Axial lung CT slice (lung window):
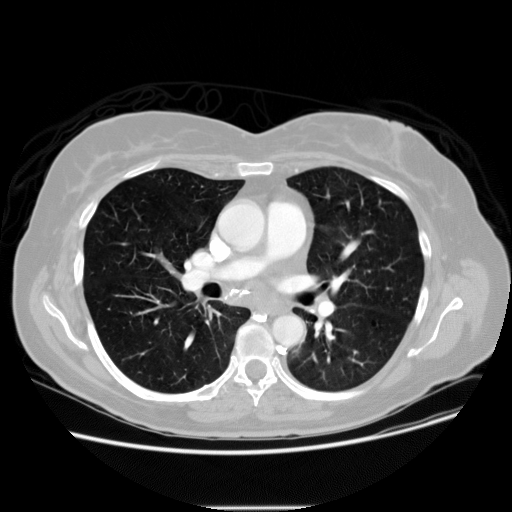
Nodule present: no